Question: I hope to push keyboard with button list on the top of the keyboard.
Please refer to the image

Is it possible?
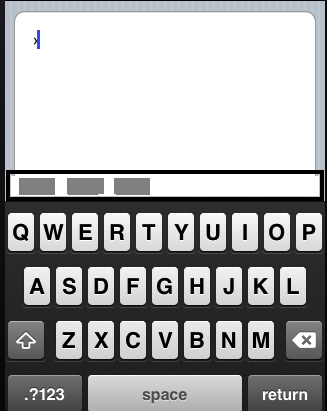
Answer: you need to add a toolbar. Here is an example I used for an action sheet - you can make the modifications for the keyboard easily:
'''
//DEFINING TOOL BAR
UIToolbar * keyboardToolbar = [[UIToolbar alloc] initWithFrame:CGRectMake(0, 0, 320, 44)];
keyboardToolbar.barStyle = UIBarStyleBlackOpaque;
[keyboardToolbar sizeToFit];
NSMutableArray *barItems = [[NSMutableArray alloc] init];
UIBarButtonItem *flexSpace = [[UIBarButtonItem alloc] initWithBarButtonSystemItem:UIBarButtonSystemItemFlexibleSpace target:self action:nil];
[barItems addObject:flexSpace];
UIBarButtonItem *doneBtn = [[UIBarButtonItem alloc] initWithBarButtonSystemItem:UIBarButtonSystemItemDone target:self action:@selector(dismissKeyboard:)];
[barItems addObject:doneBtn];
[keyboardToolbar setItems:barItems animated:YES];
[keyboard addSubview:keyboardToolbar];
'''
You can obviously add more items to the UIToolBar for "Next", "Previous", etc.